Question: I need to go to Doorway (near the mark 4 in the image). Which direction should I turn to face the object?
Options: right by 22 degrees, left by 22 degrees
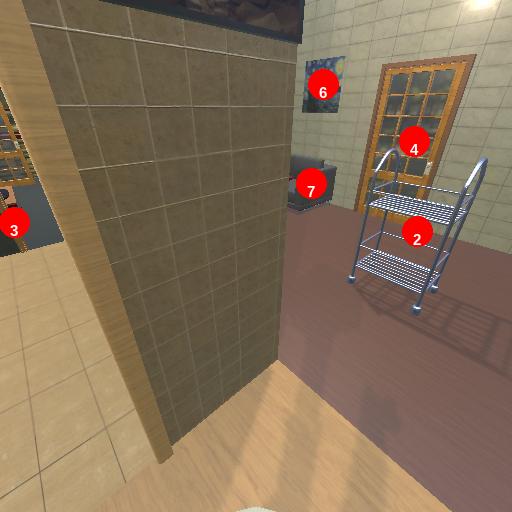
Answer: right by 22 degrees